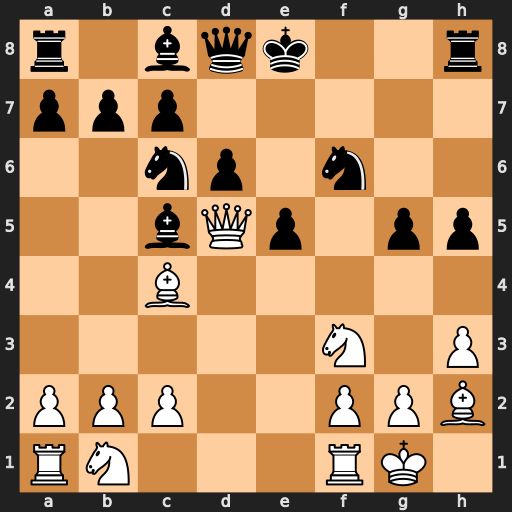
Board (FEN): r1bqk2r/ppp5/2np1n2/2bQp1pp/2B5/5N1P/PPP2PPB/RN3RK1
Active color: w
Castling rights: kq
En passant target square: -
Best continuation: Qf7#